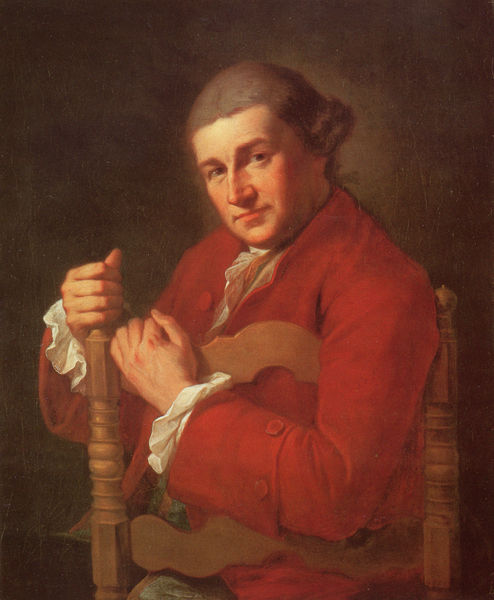
Titel: David Garrick
Künstler: Angelika Kauffmann
Standort: Stamford (Lincolnshire)
Institution: Burghley House
Schlagwörter: dunkel, gemälde, hand, kopf, mann, schatten, weiß, grün, sitzen, braun, daumen, ellbogen, finger, frankreich, frisur, geschwungen, grau, haar, hell, hintergrund, holz, licht, mund, nase, ohr, orange, profil, raum, schwarz, stirn, stuhl, ölbild, blick, gebäude, rot, fest, malerei, rock, schleife, alt, anzug, hemd, jacke, wand, arm, arme, augen, barock, bluse, falten, gesicht, halten, inkarnat, kragen, leinen, mensch, rembrandt, spitze, ärmel, bild, bildnis, herr, holzstuhl, hände, innenraum, möbel, niederlande, portrait, porträt, rückenlehne, auge, haare, halbfigur, mantel, realismus, sitzend, adel, klassizismus, musiker, person, augenbrauen, brustbild, england, frontal, kinn, knopf, lippen, locke, locken, mittelscheitel, puffärmel, rokoko, scheitel, schräg, schulter, deutschland, perücke, lächeln, seitlich, lehne, sitz, haltung, monochrom, weis, amerika, romantik, frack, zopf, ernst, brauen, stuhllehne, festhalten, bauch, nachdenklich, rüschen, ölfarben, knöchel, knöpfe, dreiviertelprofil, jackett, oberkörper, sakko, selbstporträt, jacket, weste, ohrläppchen, geneigt, betrachter, griff, offen, philosoph, strahlen, künstler, mundwinkel, dreiviertel, greifen, uniform, faust, fäuste, engländer, kugel, adeliger, manschetten, tizian, gedreht, betrachten, knauf, runge, halbprofil, nimbus, portät, aufgestützt, alle, haaransatz, blickkontakt, flämisch, adliger, freundlich, fragend, privat, goethe, schauspieler, sitzender, stulpen, drehung, selbstbewusst, weißes hemd, baumwolle, graue, gedrechselt, lehen, schnitzereien, achteckig, gegenständlich, benjamin west, betrachter zugewandt, bourgoise, drechsel, fordernd, gekurvt, halbstück, jahrhundert, jaket, nauralistisch, nein, perrrrrrücke, perrücke, philipp otto runge, rembrant, rüschenärmel, signalfarbe, sitzmotiv, sitztend, stuhlrücken, teilprofil, tintorett, verkehrt, verletzung an hand, west, roter mantel, mozart, interessiert, geschäftsmann, kräftige farben, spitzenjabot, individuelles gesicht, verkehrtherum